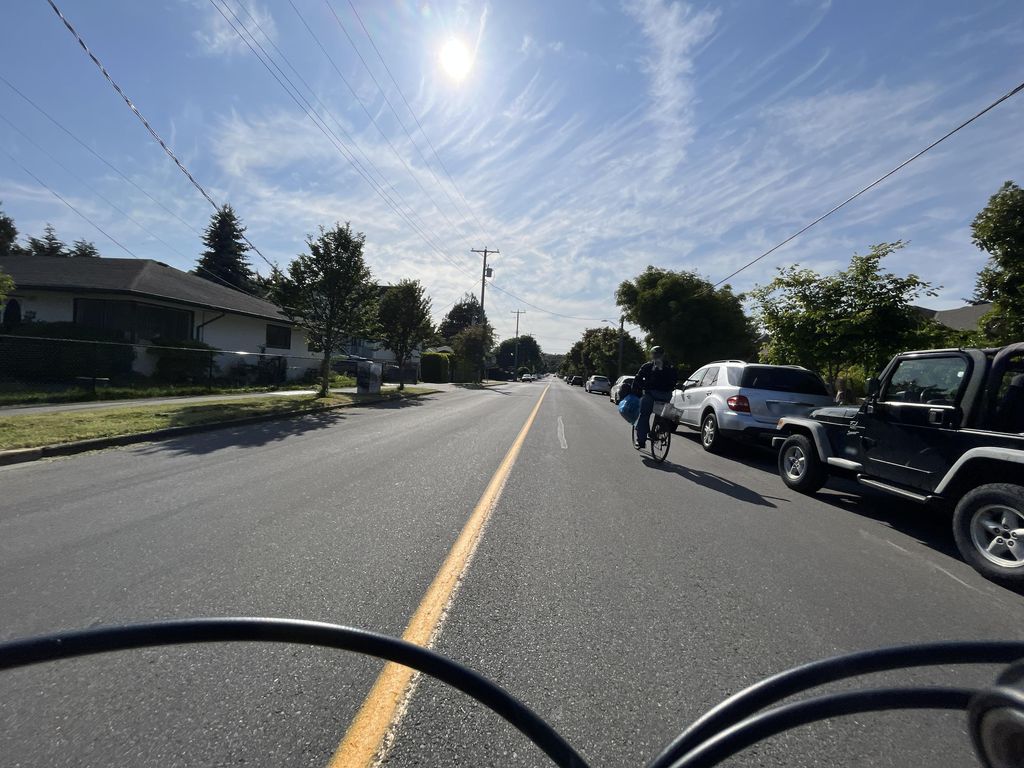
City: victoria